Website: apple
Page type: orders-overview
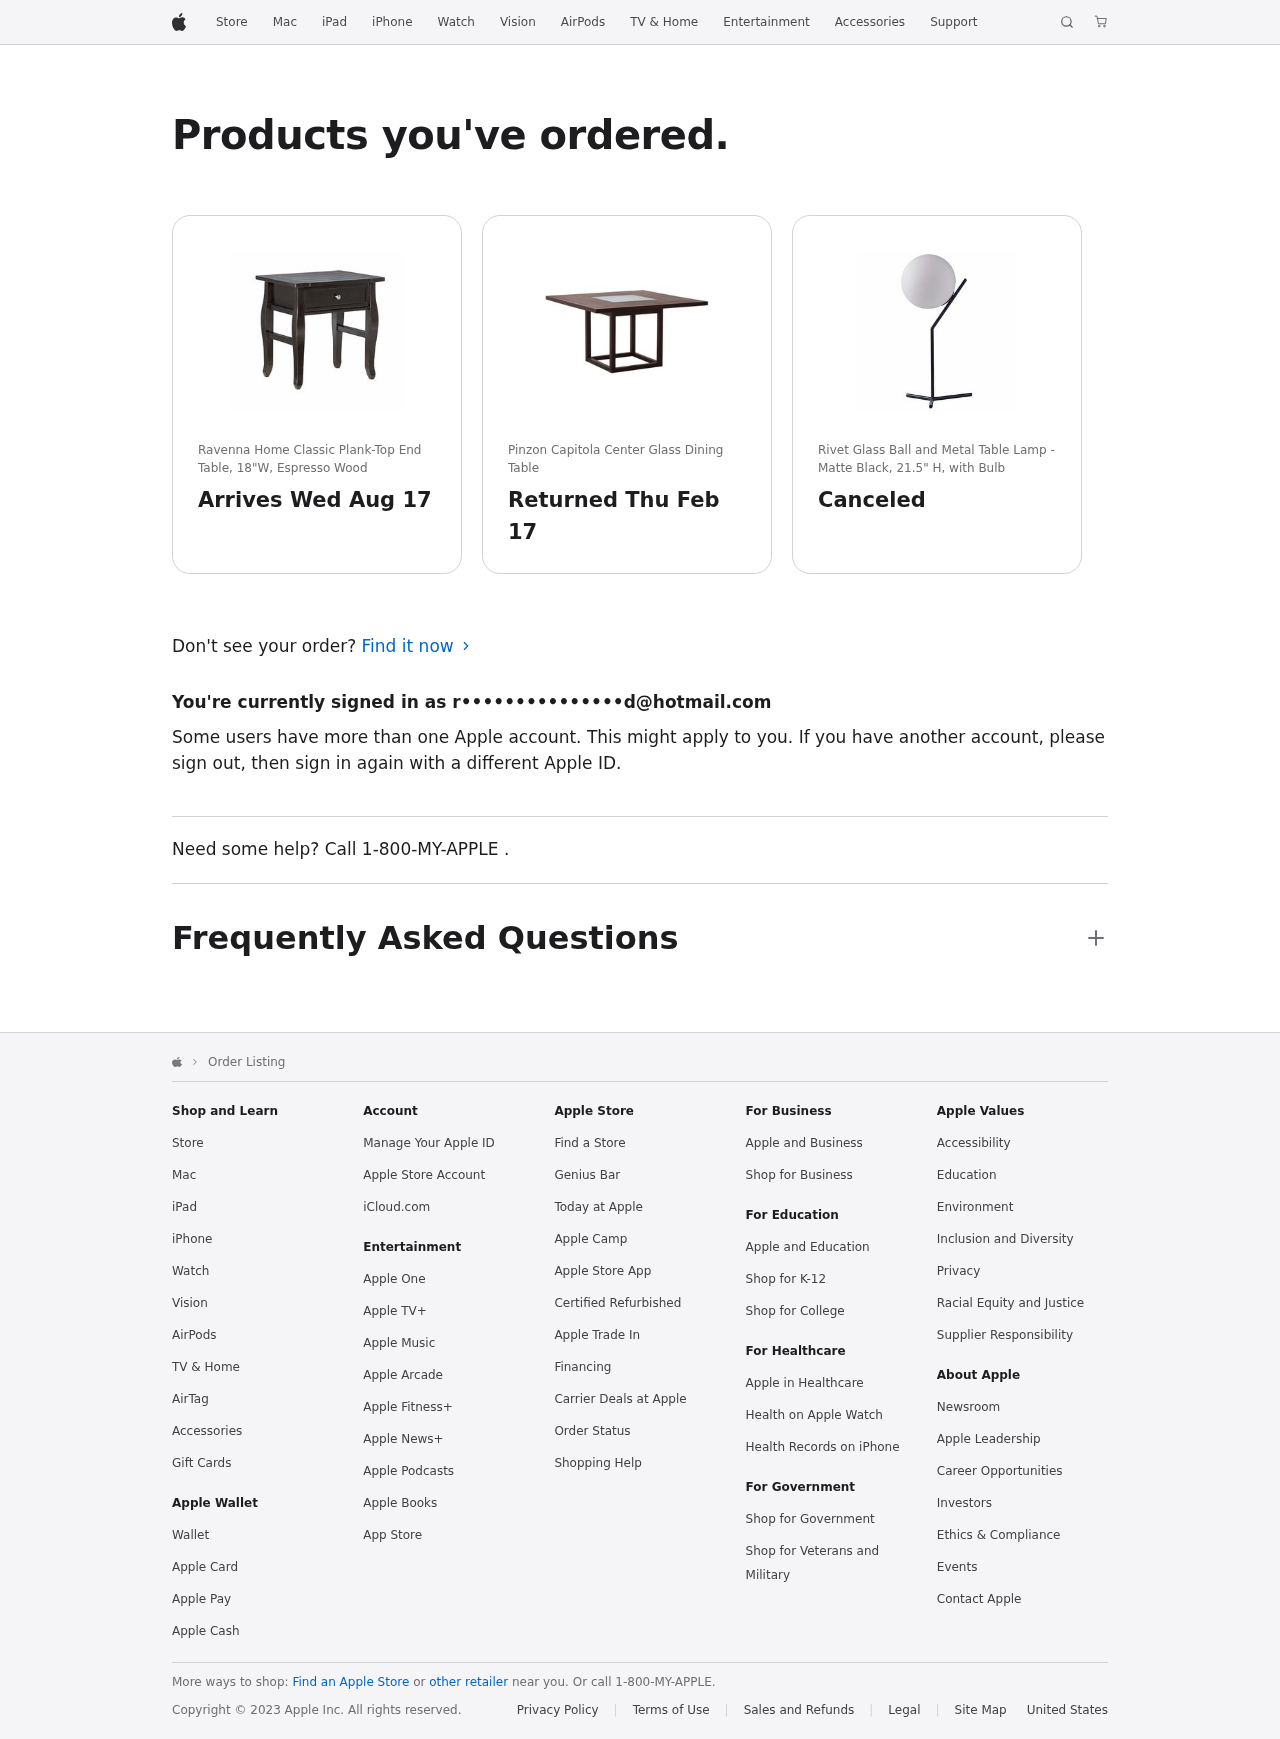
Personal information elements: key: PII_EMAIL
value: r•••••••••••••••d@hotmail.com
Product elements: key: PRODUCT1_NAME
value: Ravenna Home Classic Plank-Top End Table, 18"W, Espresso Wood
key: PRODUCT2_NAME
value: Pinzon Capitola Center Glass Dining Table
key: PRODUCT3_NAME
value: Rivet Glass Ball and Metal Table Lamp - Matte Black, 21.5" H, with Bulb
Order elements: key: ORDER_DELIVERY_DATE
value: Wed Aug 17
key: ORDER_RETURN_BY_DATE
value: Thu Feb 17